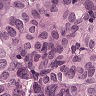
Metastatic tissue present: yes